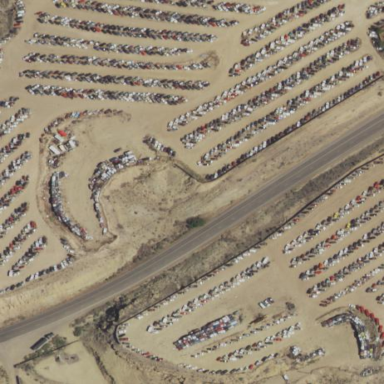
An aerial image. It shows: Scrap yard situated in industrial area.